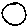
Label: circle